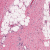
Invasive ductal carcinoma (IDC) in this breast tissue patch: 0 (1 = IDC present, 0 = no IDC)